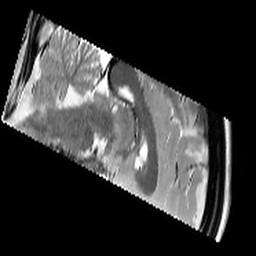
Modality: T2starw
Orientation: sagittal
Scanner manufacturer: siemens
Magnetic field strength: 3 T
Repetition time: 8.1 s
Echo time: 0.05 s